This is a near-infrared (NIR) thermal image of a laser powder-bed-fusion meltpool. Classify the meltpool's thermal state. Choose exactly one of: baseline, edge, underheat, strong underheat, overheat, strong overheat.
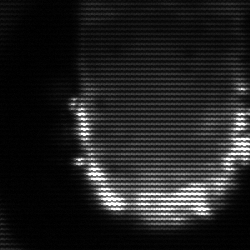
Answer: baseline